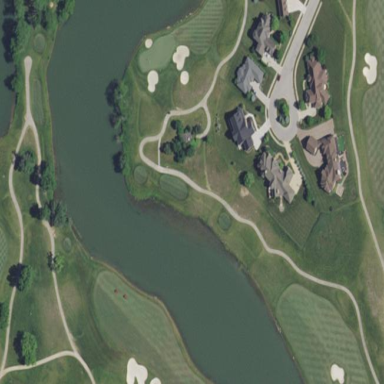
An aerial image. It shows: Lake or reservoir within golf lateral water hazard.